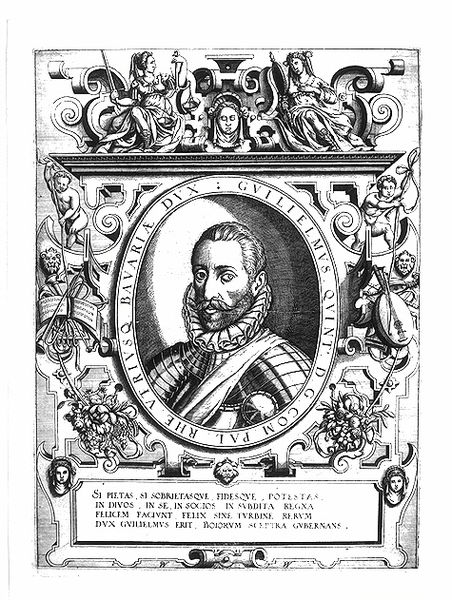
Titel: Bildnis des Herzogs Wilhelm V. von Bayern
Künstler: Peter Weinher
Institution: (Seriendruck)
Schlagwörter: kopf, mann, weiß, frauen, blumen, grau, köpfe, mund, nase, ohr, schwarz, zeichnung, blick, blüten, muster, ornament, bart, gericht, schnurrbart, augen, barock, falten, gesicht, kragen, rahmen, bild, bildnis, halskrause, herr, instrument, portrait, porträt, auge, gewand, haare, adel, gitarre, instrumente, musik, england, renaissance, oval, rund, engel, putto, schärpe, schrift, noten, fahne, grafik, graphik, figuren, könig, tafel, schnurbart, inschrift, ornamente, stuck, maske, medaillon, bayern, druck, schwarz-weiß, radierung, stich, text, waffen, adeliger, scherpe, herrscher, allegorie, krause, ritter, fürst, rüstung, kopie, gestalten, wappen, sims, halbprofil, antik, mittelalter, herzog, löwe, laute, emblem, posaune, putten, kupferstich, putti, graf, justitia, justizia, wilhelm, latein, willhelm, bavaria, frontispiz, laier, schmuckblatt, eingerahmt, druk, rollwerk, führer, masek, shakespeare, beschlagwerk, herrscherbild, dux, herrschaftsbild, juris, gitarrre, schweifwerk